Field crop: maize
Growth stage: 2
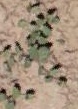
Species: convolvulus